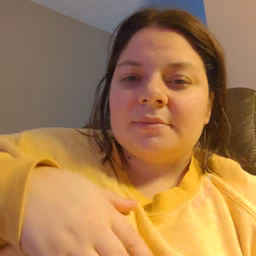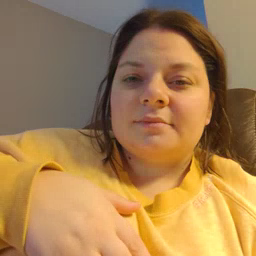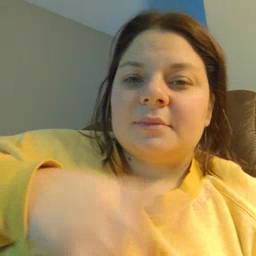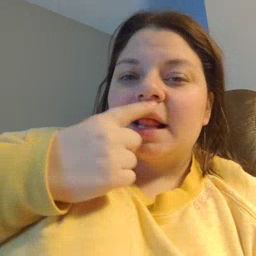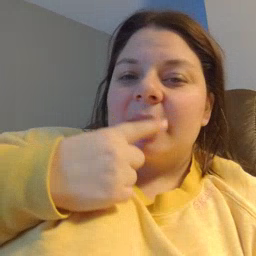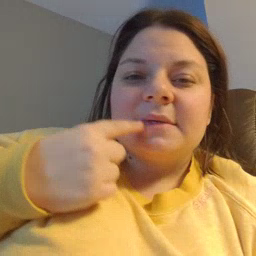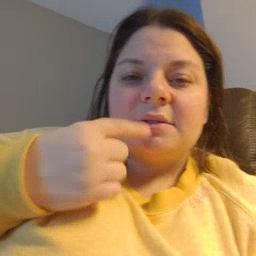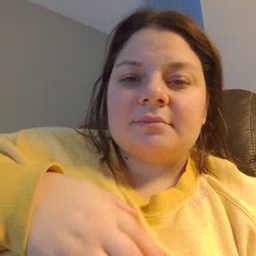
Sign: lips